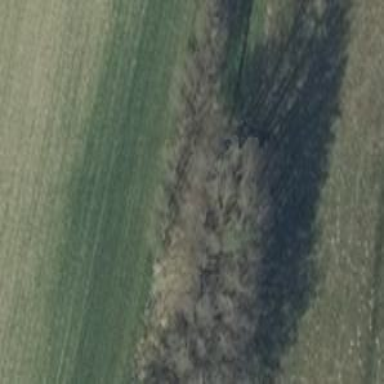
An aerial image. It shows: Row of deciduous broadleaved trees.